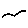
Label: bird